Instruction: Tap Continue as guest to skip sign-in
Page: checkout
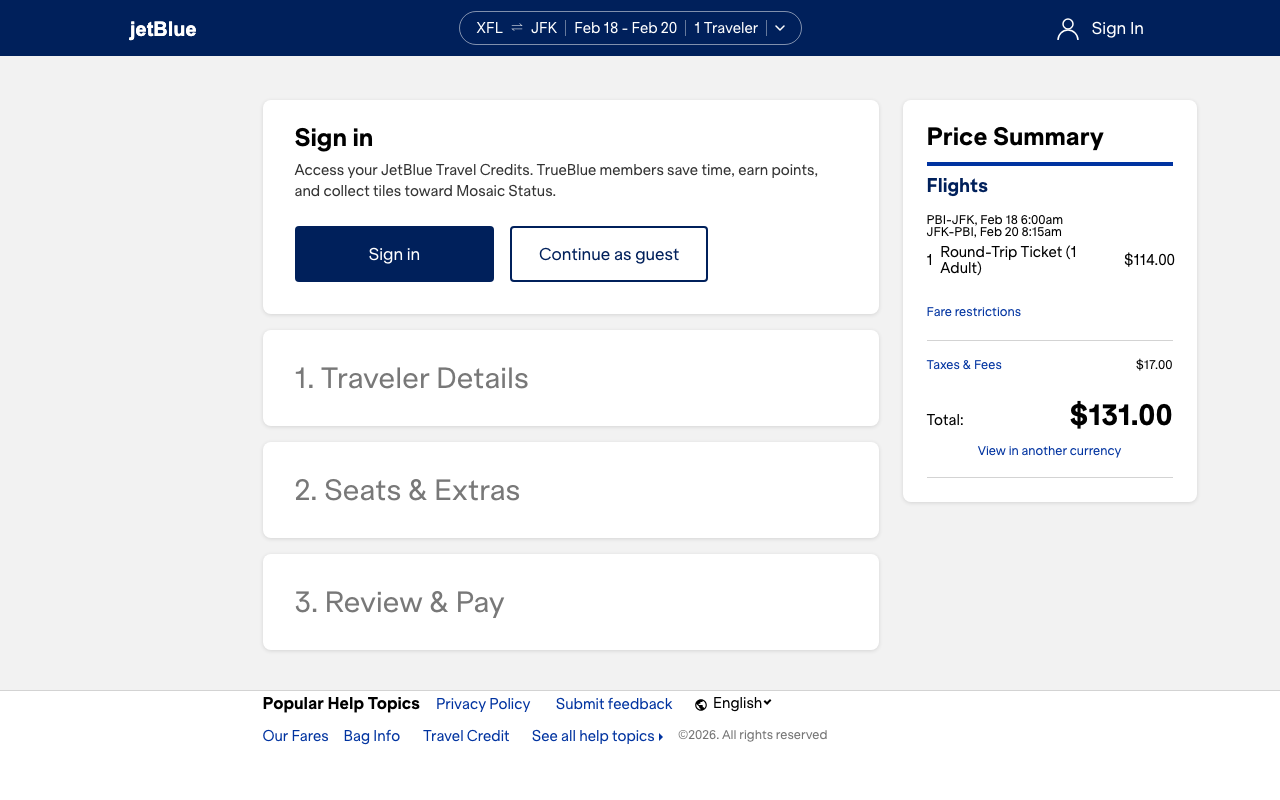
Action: click